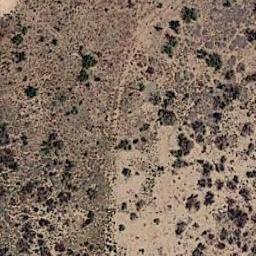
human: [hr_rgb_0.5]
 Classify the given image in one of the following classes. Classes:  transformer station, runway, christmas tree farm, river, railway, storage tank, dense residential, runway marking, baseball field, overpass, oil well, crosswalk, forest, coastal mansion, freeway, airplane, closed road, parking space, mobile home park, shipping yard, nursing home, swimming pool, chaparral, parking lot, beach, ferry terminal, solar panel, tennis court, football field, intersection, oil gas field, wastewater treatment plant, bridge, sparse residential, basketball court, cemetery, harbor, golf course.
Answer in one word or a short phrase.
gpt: chaparral